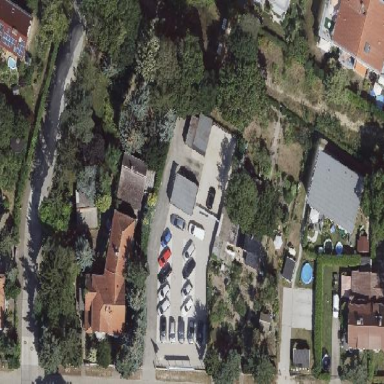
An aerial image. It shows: Car shop within retail area.